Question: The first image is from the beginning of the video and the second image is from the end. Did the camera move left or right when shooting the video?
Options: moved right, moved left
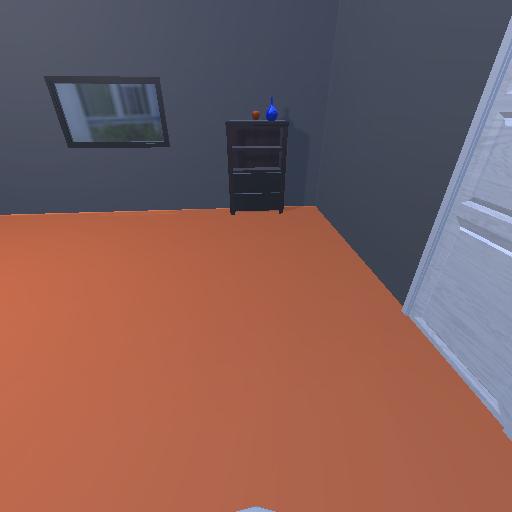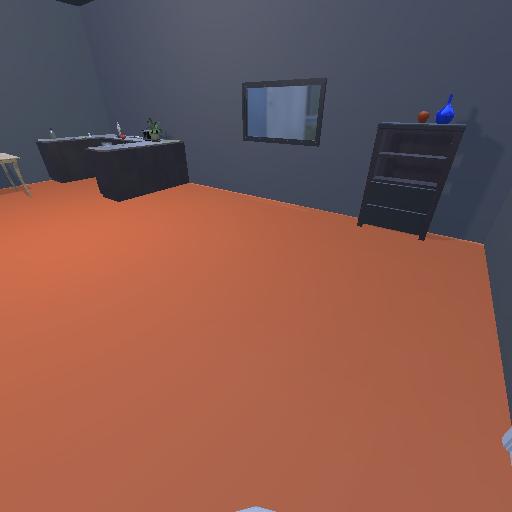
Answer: moved right